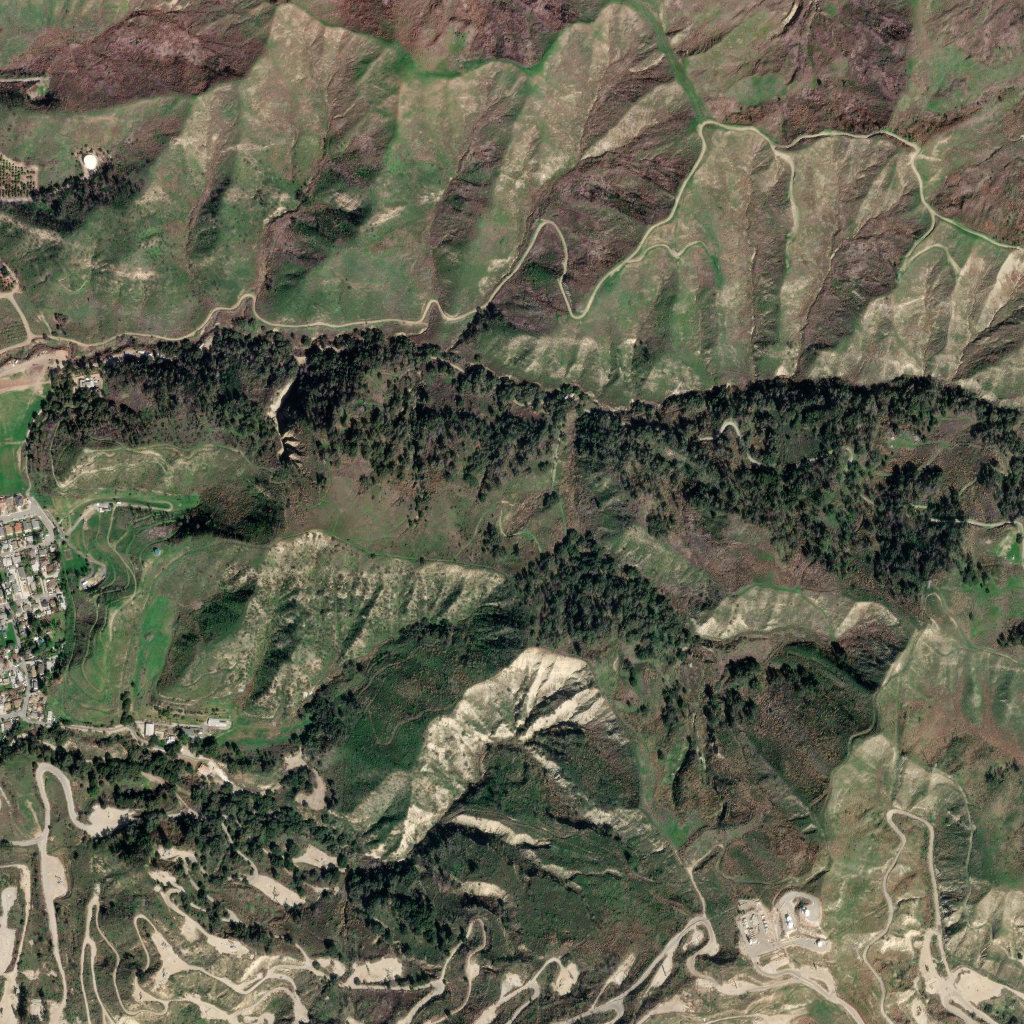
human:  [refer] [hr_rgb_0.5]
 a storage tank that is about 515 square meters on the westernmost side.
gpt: <box>[[8, 14, 9, 16, 0]]</box>